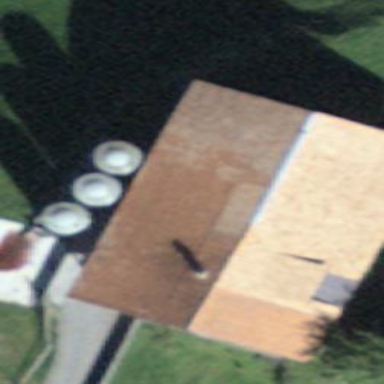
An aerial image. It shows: Farm building.